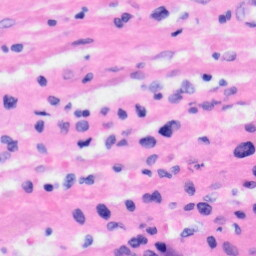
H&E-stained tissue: Liver